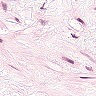
Metastatic tissue present: no